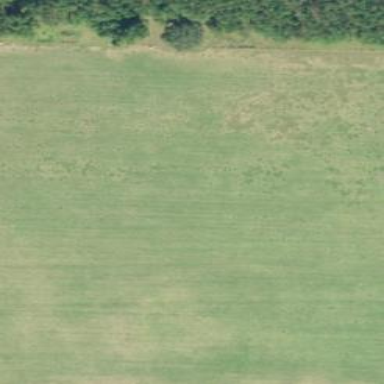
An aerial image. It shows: Farmland with grass crops.